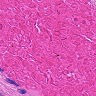
Metastatic tissue present: no